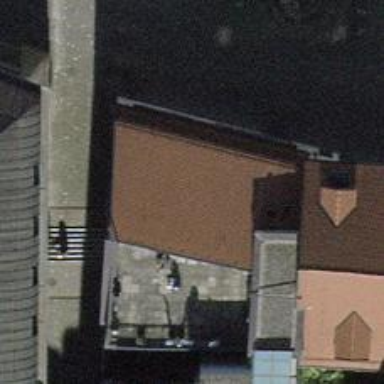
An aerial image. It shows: Restaurant.